Interaction volume radius: 10 \u00c5
Interaction volume height: 15 \u00c5
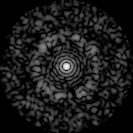
Disorder parameter: 0.8158